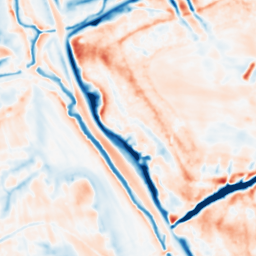
Category: multiscale
Decomposition family: dog_multiscale
Decomposition parameters: sigma_ratio: 1.6
n_scales: 4
base_sigma: 1
Upsampling method: cubic_catmull_rom
Upsampling parameters: scale: 4
Upsampling scale: 4